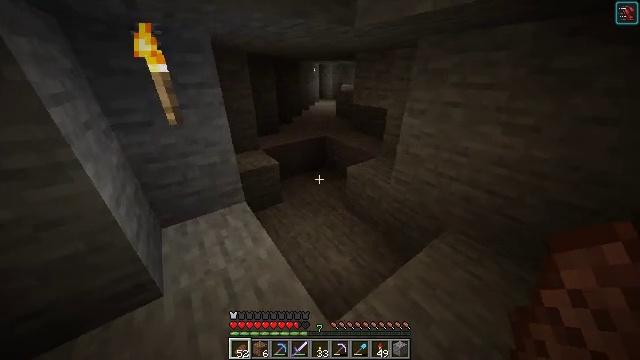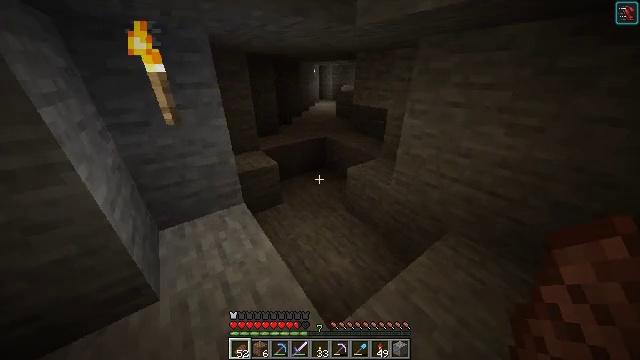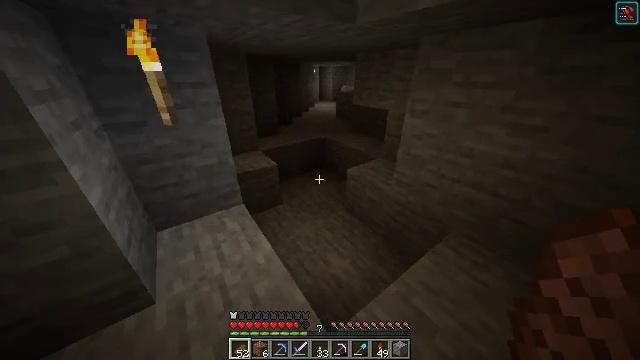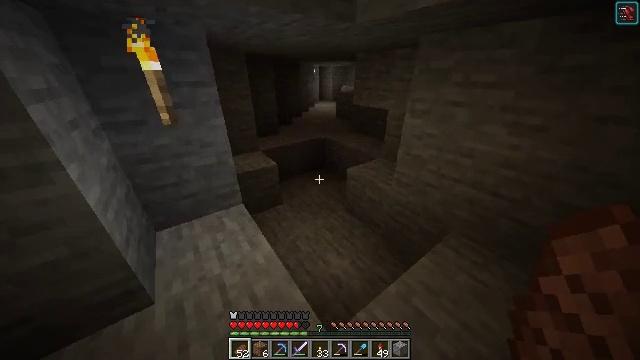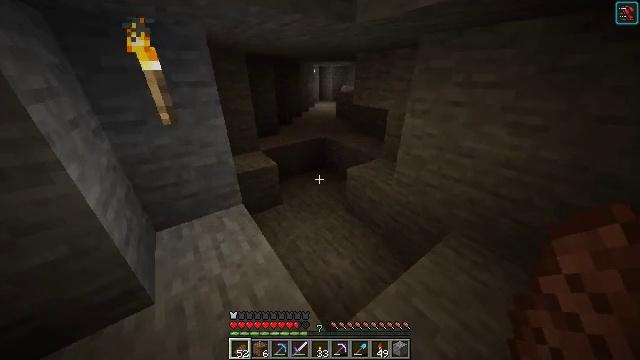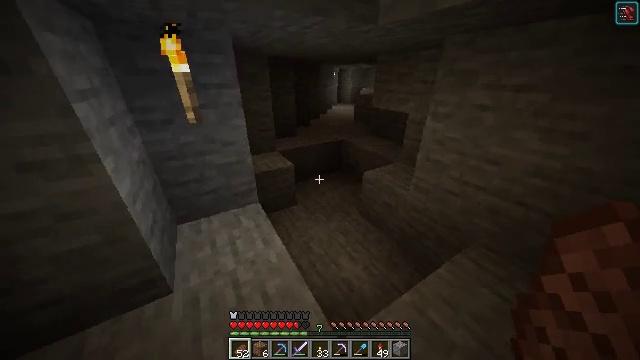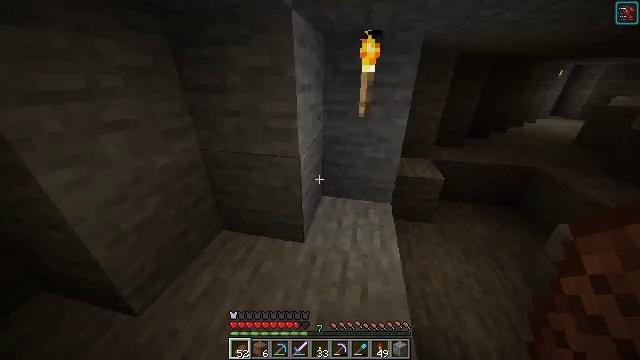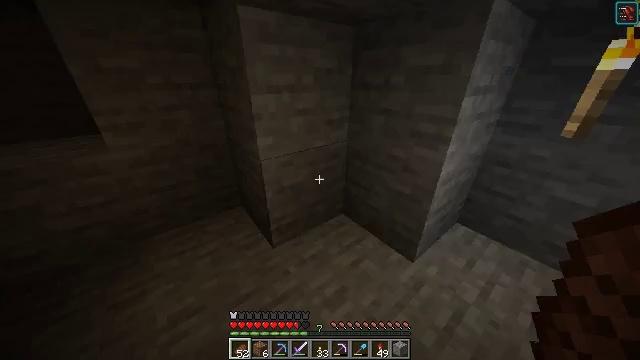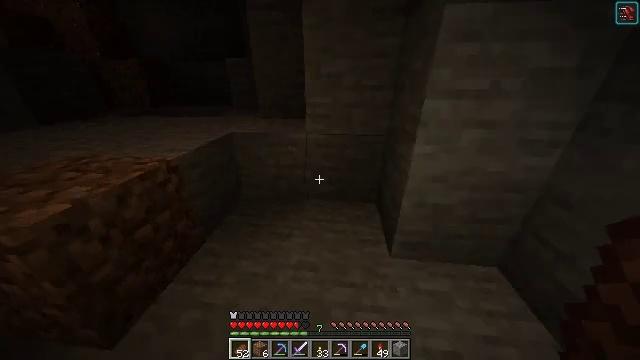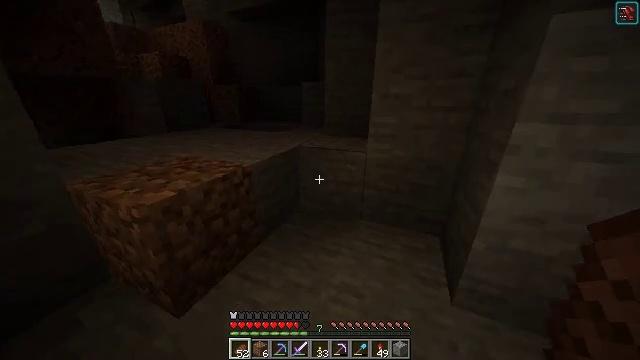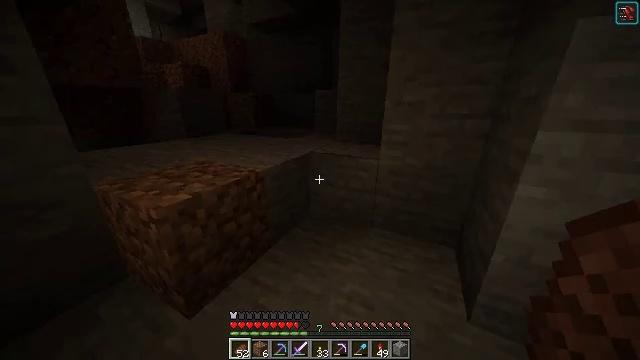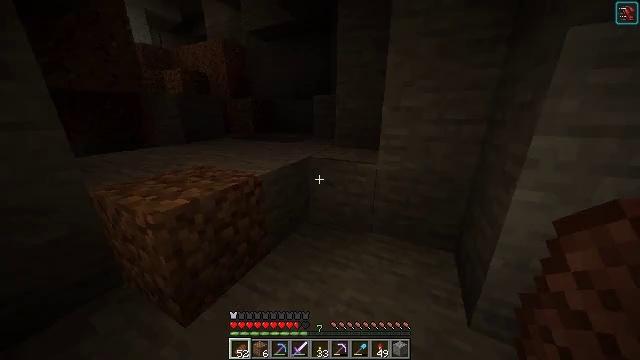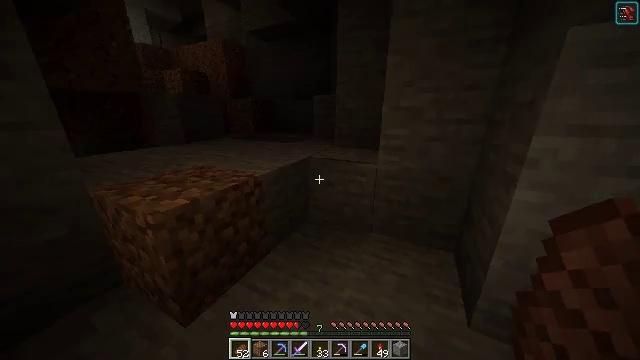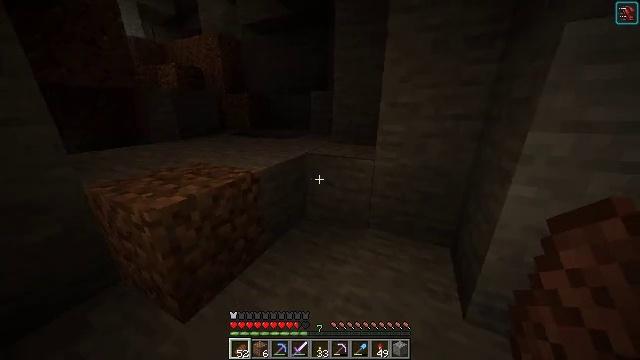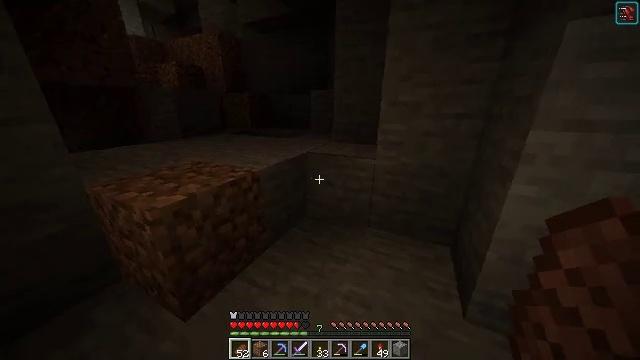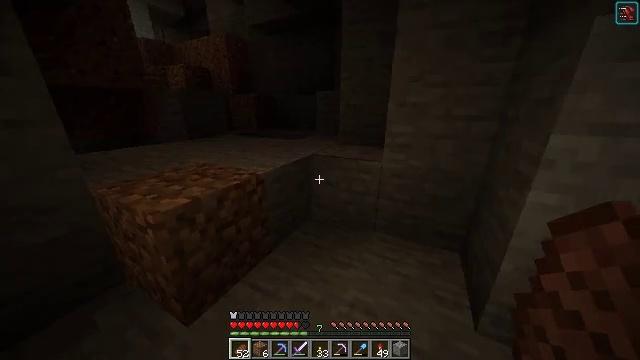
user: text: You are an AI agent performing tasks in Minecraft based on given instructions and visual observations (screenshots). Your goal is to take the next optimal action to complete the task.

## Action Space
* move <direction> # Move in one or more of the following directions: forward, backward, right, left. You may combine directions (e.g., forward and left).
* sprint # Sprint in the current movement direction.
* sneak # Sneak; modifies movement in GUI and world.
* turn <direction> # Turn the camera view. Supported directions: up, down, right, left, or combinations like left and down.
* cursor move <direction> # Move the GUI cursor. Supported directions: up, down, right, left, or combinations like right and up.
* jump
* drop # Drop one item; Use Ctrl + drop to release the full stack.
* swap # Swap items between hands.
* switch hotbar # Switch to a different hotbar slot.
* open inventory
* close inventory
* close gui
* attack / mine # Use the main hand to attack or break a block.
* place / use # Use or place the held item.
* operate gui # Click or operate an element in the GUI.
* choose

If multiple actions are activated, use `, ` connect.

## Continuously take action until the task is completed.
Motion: motion action
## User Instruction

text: Hunt a slime.
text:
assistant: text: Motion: no_op
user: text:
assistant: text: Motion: no_op
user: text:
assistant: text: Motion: no_op
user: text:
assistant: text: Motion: no_op
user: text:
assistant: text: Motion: turn left
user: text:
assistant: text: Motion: turn left
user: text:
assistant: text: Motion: turn left
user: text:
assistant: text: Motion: turn left
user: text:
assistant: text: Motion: turn left and up
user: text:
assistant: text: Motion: turn left and up
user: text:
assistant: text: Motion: turn up
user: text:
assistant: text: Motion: no_op
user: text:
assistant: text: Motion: turn down
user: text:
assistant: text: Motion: no_op
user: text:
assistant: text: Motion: move forward, turn left
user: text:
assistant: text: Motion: move forward, turn left
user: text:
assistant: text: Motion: move forward, turn left
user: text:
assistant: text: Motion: move forward, turn left
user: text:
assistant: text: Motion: move forward, turn left and up, jump
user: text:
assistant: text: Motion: move forward, turn left, jump
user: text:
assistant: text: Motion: move forward, jump
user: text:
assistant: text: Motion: move forward, jump
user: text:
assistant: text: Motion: move forward, turn right
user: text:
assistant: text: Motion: move forward, turn right and up
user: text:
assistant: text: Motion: move forward
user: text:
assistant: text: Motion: move forward
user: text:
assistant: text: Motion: move forward, turn right
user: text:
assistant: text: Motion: move forward, turn right
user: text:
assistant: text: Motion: move forward
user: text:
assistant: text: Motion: move forward